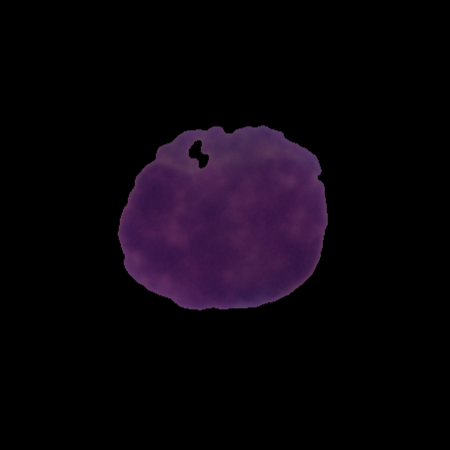
Label: cancer